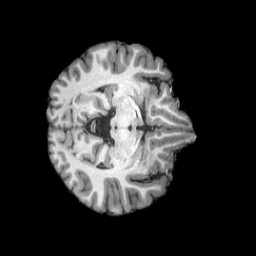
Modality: T1w
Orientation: axial
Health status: healthy